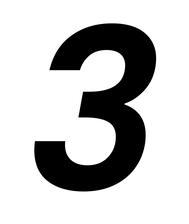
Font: Poppins-SemiBoldItalic